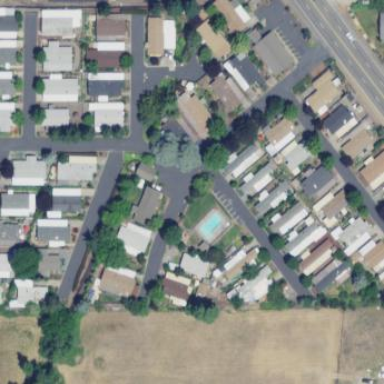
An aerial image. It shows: Residential area known as trailer park.